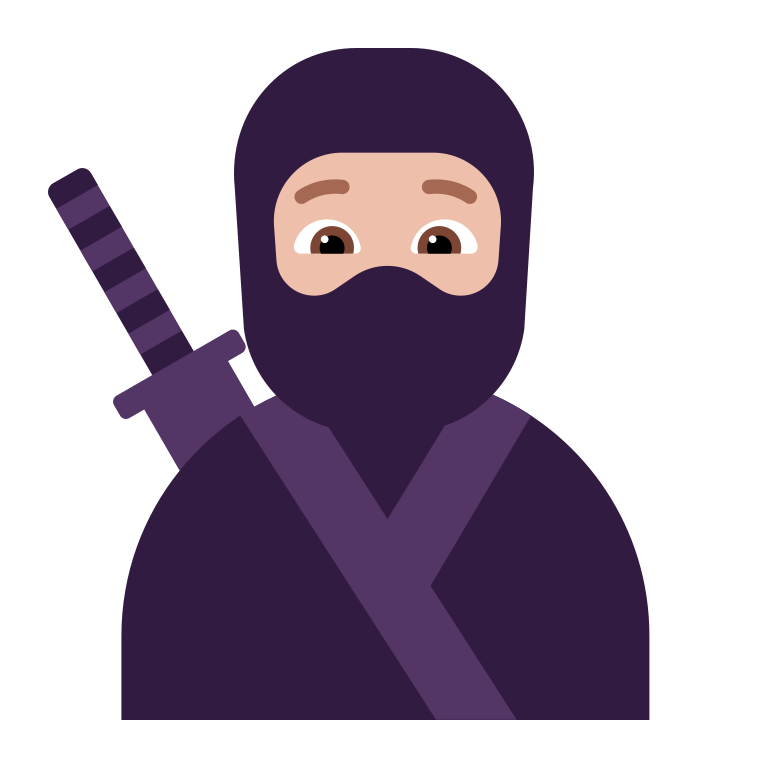
ninja flat  light